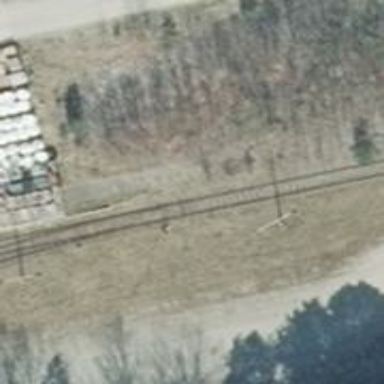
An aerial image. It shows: Railway switch.